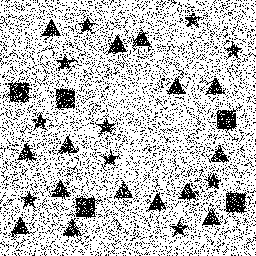
Squares: 5
Triangles: 15
Stars: 10
Total shapes: 30